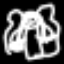
Label: angel